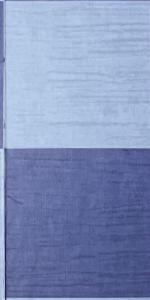
Label: Empty